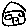
Label: house